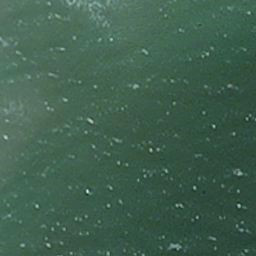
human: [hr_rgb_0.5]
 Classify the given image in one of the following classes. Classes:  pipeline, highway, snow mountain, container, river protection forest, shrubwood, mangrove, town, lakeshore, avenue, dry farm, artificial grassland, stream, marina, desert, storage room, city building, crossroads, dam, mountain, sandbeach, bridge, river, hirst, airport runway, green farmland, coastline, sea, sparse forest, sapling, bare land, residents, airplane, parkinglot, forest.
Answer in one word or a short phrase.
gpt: sea